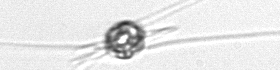
Label: Chaetoceros_danicus